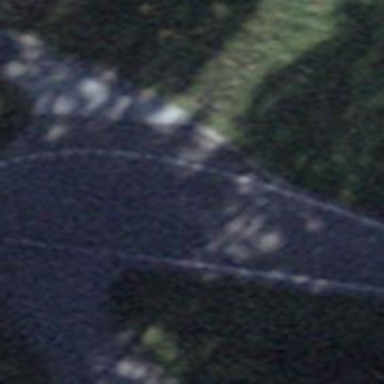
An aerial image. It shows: Passing place on the road.